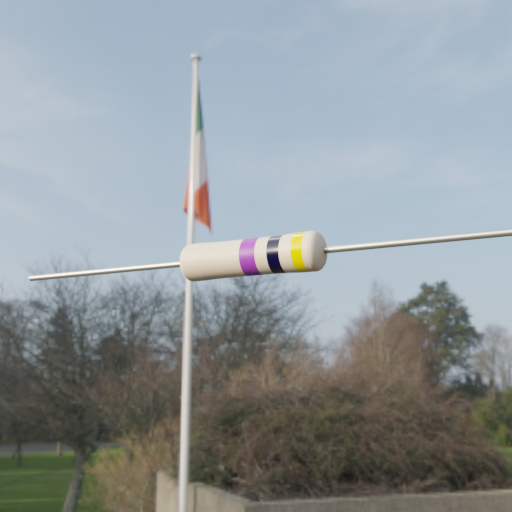
Resistor colour bands (in order): violet, black, yellow